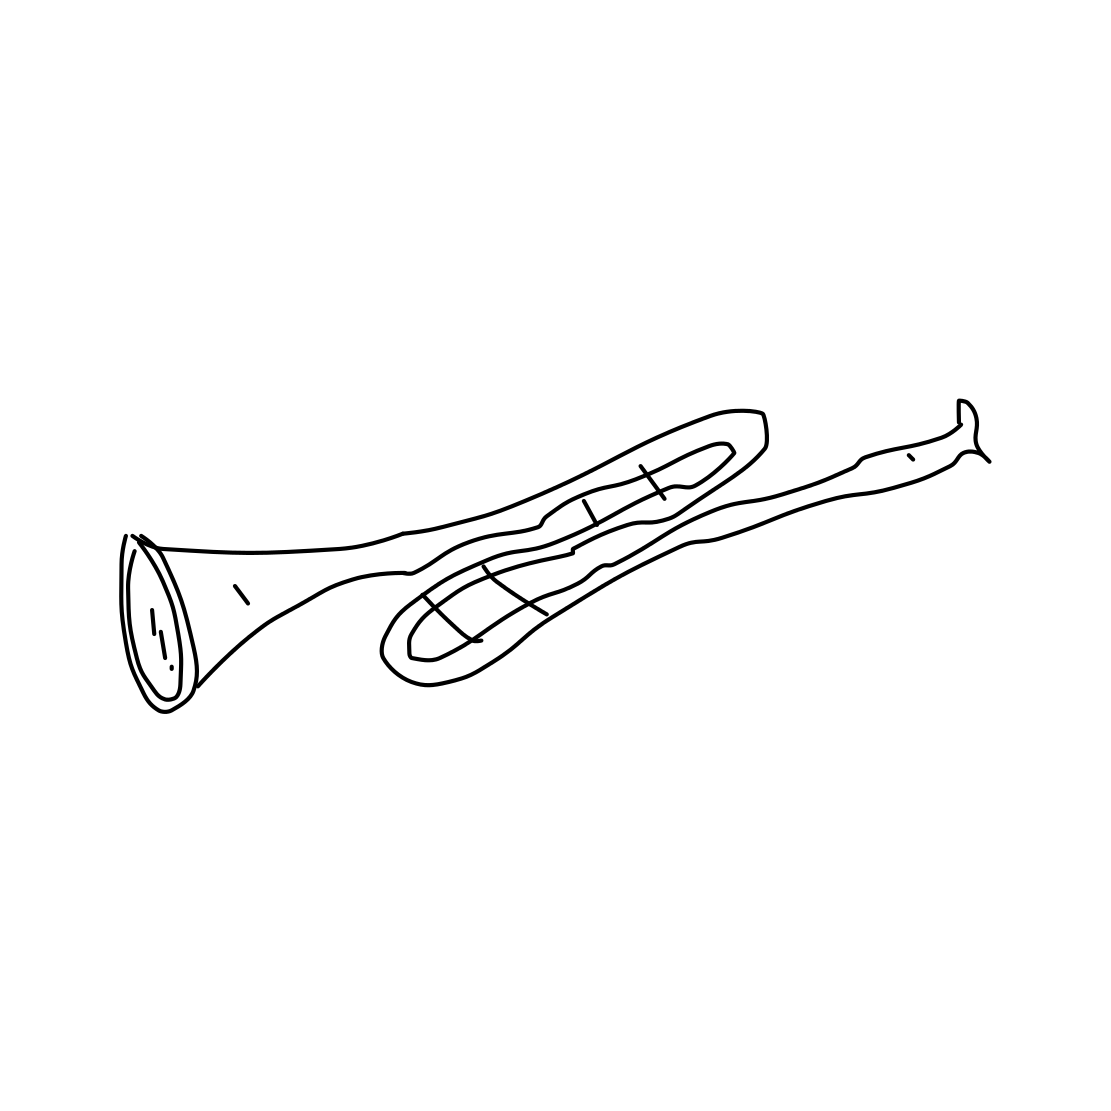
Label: trombone